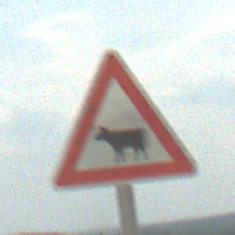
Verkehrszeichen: ViehtriebRechts
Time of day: MorningAfternoon
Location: Outdoor (Beach)
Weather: PartlyCloudy
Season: NotSpecified
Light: Natural